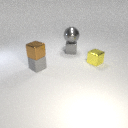
small gray metal cube behind small yellow metal cube